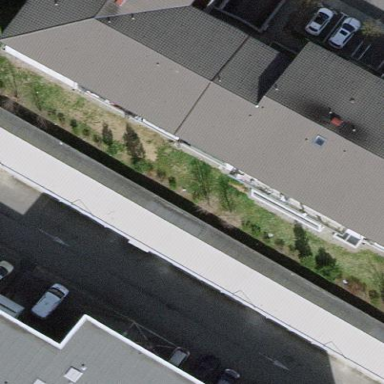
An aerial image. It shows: Group of garages.